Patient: sex M, age 47
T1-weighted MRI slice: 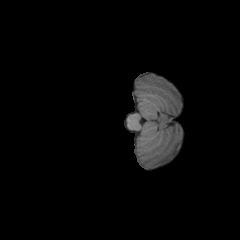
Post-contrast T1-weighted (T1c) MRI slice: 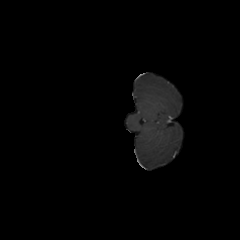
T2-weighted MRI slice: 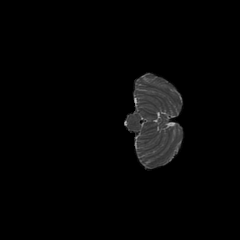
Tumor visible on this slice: no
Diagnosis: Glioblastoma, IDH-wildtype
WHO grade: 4